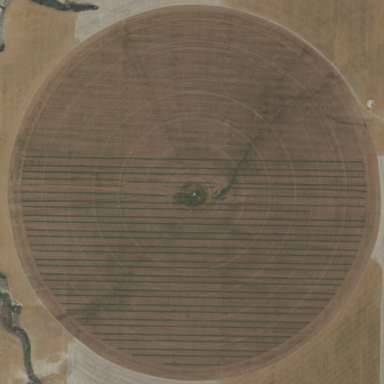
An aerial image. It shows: Farmland with pivot irrigation system.